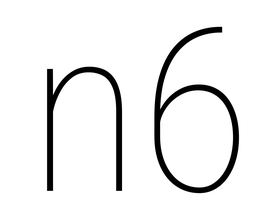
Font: Roboto_Condensed_Thin